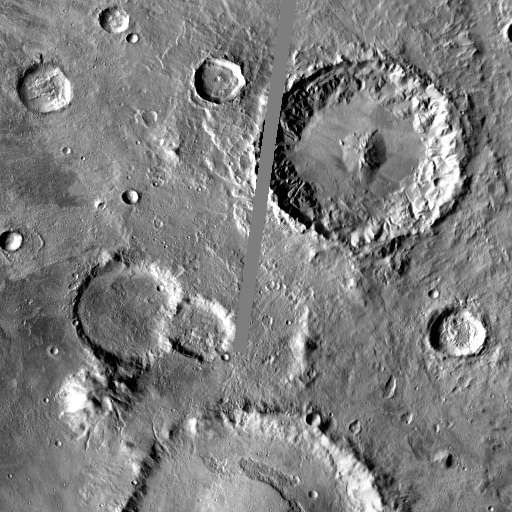
Crater classes present: Background, Other, Layered, Secondary